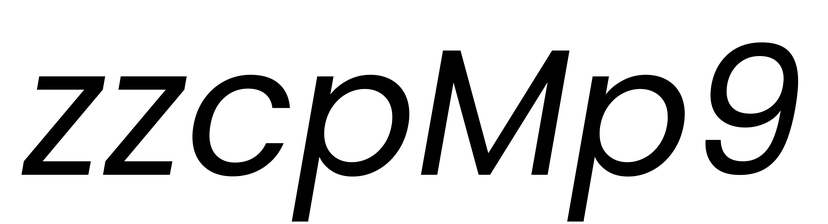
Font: Poppins-Italic